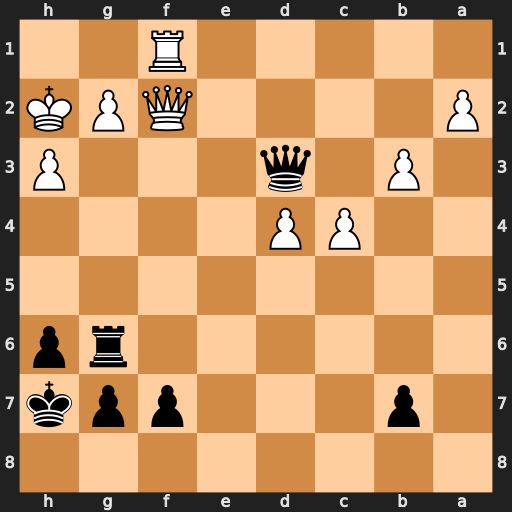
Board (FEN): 8/1p3ppk/6rp/8/2PP4/1P1q3P/P4QPK/5R2
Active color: b
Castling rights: -
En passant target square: -
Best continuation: Rf6 Qxf6 gxf6